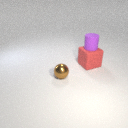
large red rubber cube behind small brown metal sphere